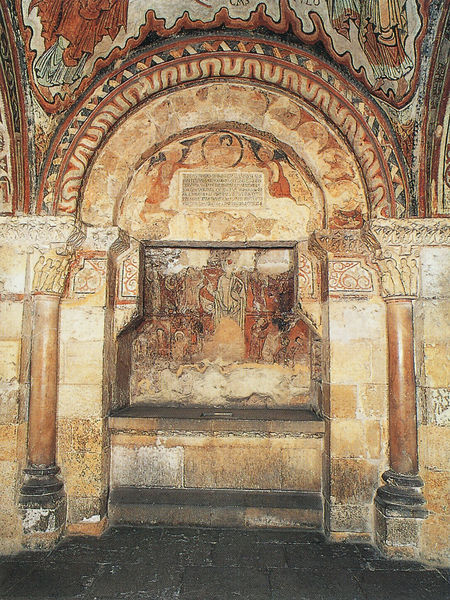
Titel: Pantheon San Isidoro von León
Standort: Léon, S. Isodoro (EU - E)
Schlagwörter: blau, gemälde, menschen, grau, orange, säule, säulen, weiss, rot, malerei, muster, ornament, wand, architektur, sockel, stein, kirche, engel, sitz, bogen, mauer, bank, inschrift, stufe, bemalt, nische, kapitell, zickzack, fresko, fresco